Question: I'm trying to make basic polygons with graphviz. I have something like this:
'''
graph {
node [shape=circle]
A [pos="0,1!"]
B [pos="0,0!"]
C [pos="1,0!"]
D [pos="1,1!"]
A -- B
B -- C
C -- D
D -- A
}
'''
which displays the following
<URL>
I'd like the circles to disappear and look more like this:

I tried switching to 'shape=point', but the labels disappear. Any suggestions?
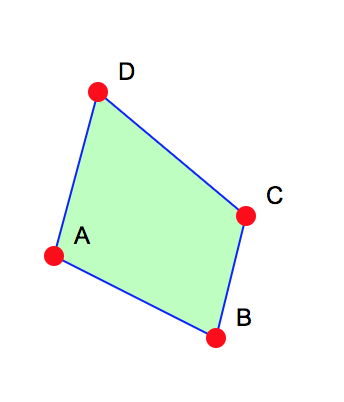
Answer: When using 'shape=point', adding a <URL> to each node will display a label outside of the node shape:
'''
A [pos="0,1!", xlabel="A"]
'''
The documentation states that the label will be placed outside the node shape, but near the node itself. However, those labels are placed last and can sometimes be omitted (<URL>.
The position or an offset can not be defined.